Aerial crown-view tile of a tropical tree (Barro Colorado Island, Panama), acquired 20240918:
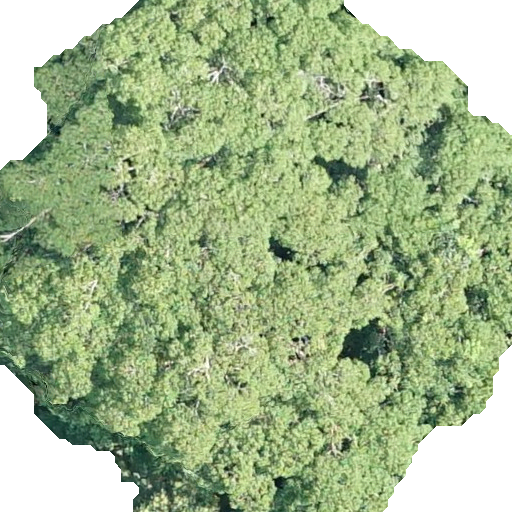
Species: Hura crepitans
GBIF accepted scientific name: Hura crepitans
Crown area: 388.292 m²